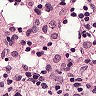
Metastatic tissue present: no